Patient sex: F
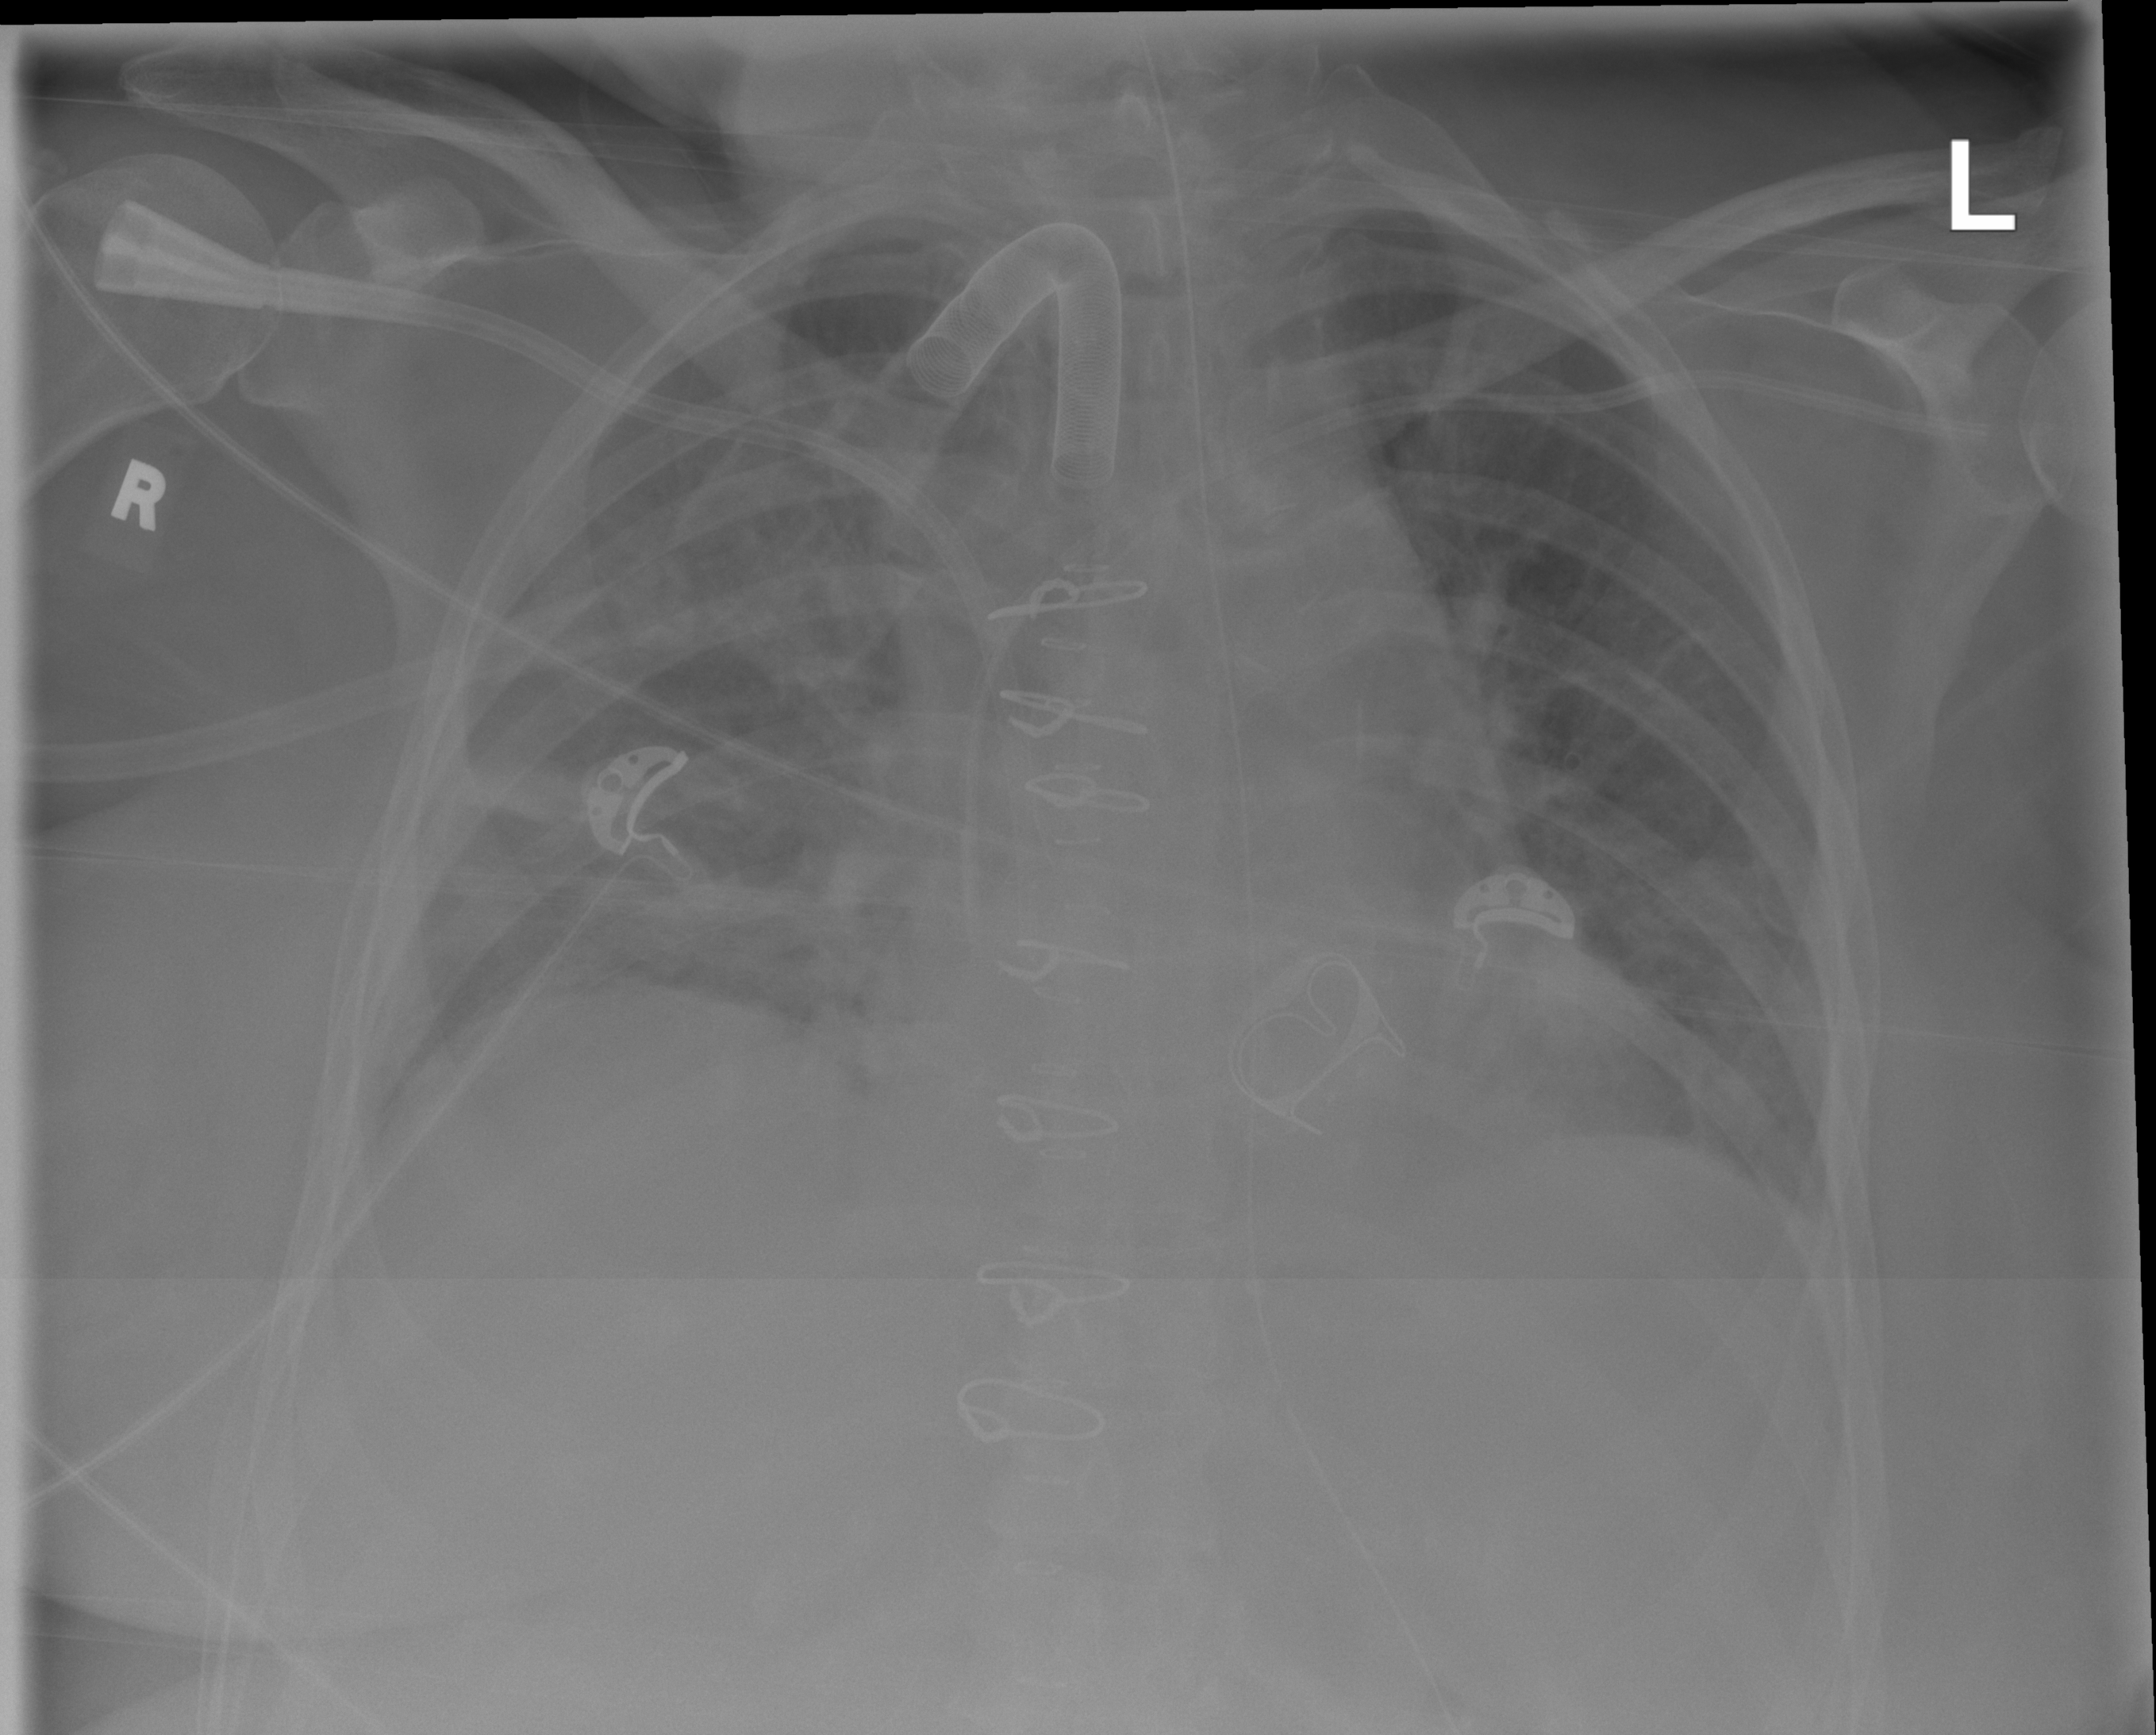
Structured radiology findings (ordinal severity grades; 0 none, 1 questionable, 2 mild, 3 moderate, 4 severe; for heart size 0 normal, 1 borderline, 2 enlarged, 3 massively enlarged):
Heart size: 2
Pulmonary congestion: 2
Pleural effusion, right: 0
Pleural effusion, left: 0
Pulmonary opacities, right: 2
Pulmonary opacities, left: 0
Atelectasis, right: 2
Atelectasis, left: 2